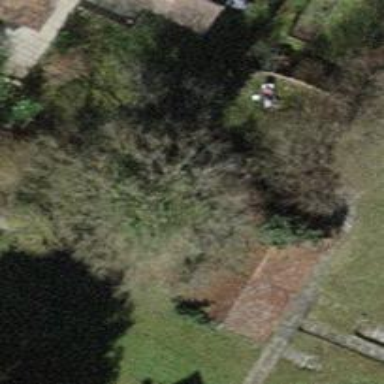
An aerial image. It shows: Shed building.